高一 · 立体几何学
, 已知在长方体 $A B C D-A_{1} B_{1} C_{1} D_{1}$ 中, $A B=3, A D=4, A A_{1}=5$, 点 $E$ 为 $C C_{1}$ 上的一个动点, 平面 $B E D_{1}$ 与棱 $A A_{1}$ 交于点 $F$, 给出下列命题:

(1)四棱雉 $B_{1}-B E D_{1} F$ 的体积为 20 ;

(2) 存在唯一的点 $E$, 使截面四边形 $B E D_{1} F$ 的周长取得最小值 $2 \sqrt{74}$;

(3)当 $E$ 点不与 $C, C_{1}$ 重合时, 在棱 $A D$ 上均存在点 $G$, 使得 $C G / /$ 平面 $B E D_{1}$;

(4)存在唯一的点 $E$, 使得 $B_{1} D \perp$ 平面 $B E D_{1}$, 且 $C E=\frac{16}{5}$.

其中正确的命题是 (填写所有正确的序号)

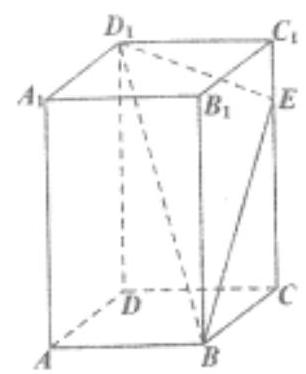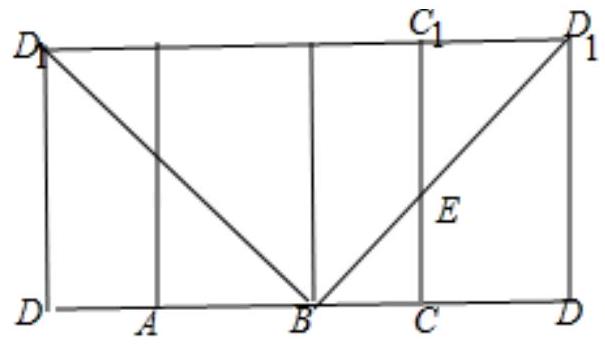
答案: )(2)(3)(4)
解析: 【分析】

由题意逐个讨论所给的命题, 判断它们的真假.

【详解】

解: (1)由题意可得 $D_{1} F / / B E, V_{B_{1}-B E D_{1} F}=V_{B_{1}-B E D_{1}}+V_{B_{1}-B F D_{1}}=V_{D_{1}-B E B_{1}}+V_{D_{1}-B F B_{1}}$
$=\frac{1}{3}\left[\frac{1}{2} \cdot B B_{1} \cdot B C \cdot A B+\frac{1}{2} \cdot B B_{1} \cdot D_{1} A_{1} \cdot A B\right]=\frac{1}{3} \cdot \frac{1}{2}(5 \times 4 \times 3+5 \times 4 \times 3)=20$, 所以(1)正确;

(2)将长方体展开，如图所示，恰好过 $B$ 点时，截面的周长为 $2 B D_{1}$,

而在 $\triangle B D D_{1}$ 中, $B D_{1}=\sqrt{5^{2}+(3+4)^{2}}=\sqrt{74}$, 所以最小值为 $2 \sqrt{74}$,

由面面平行的性质, 可得四边形 $B E D_{1} F$ 为平行四边形, 且 $E$ 为展开图中唯一的点, 所以(2)正确;

(3) $E$ 点不与 $C, C_{1}$ 重合, 则 $F$ 不会为 $A$, 即 $C G$ 不在面 $E B D_{1}$ 内,

可作出 $C G$ 的平面与 $E B D_{1}$ 平行, 所以在棱 $A D$ 上均有相应的 $G$, 使得 $C G$ // 面 $E B D_{1}$,故(3)正确;

(4)因为 $B B_{1}=B D$, 可得对角面 $B B_{1} D_{1} D$ 为正方形, 可得 $B_{1} D \perp B D_{1}$,

若 $B E \perp B_{1} C$ 时，由三垂线定理可得 $B_{1} D \perp B E$ ，即有 $B_{1} D \perp$ 面 $E B D_{1}$,

矩形 $B B_{1} C_{1} C$ 中, $B E \perp B_{1} C$, 所以 $\frac{C E}{B C}=\frac{B C}{C C_{1}}$, 所以 $C E=\frac{B C \cdot B C}{C C_{1}}=\frac{16}{5}$, 故(4)正确

综上可得: 正确为(1)(2)(3)(4).

故答案为: (1)(2)(3)(4).

【点睛】

本题考查了正方体的性质、线面平行和垂直的判定定理、棱雉的体积、简易逻辑的判定方法, 考查了推理能力与计算能力, 属于中档题